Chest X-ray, PA view. Patient: 50 years old, sex F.
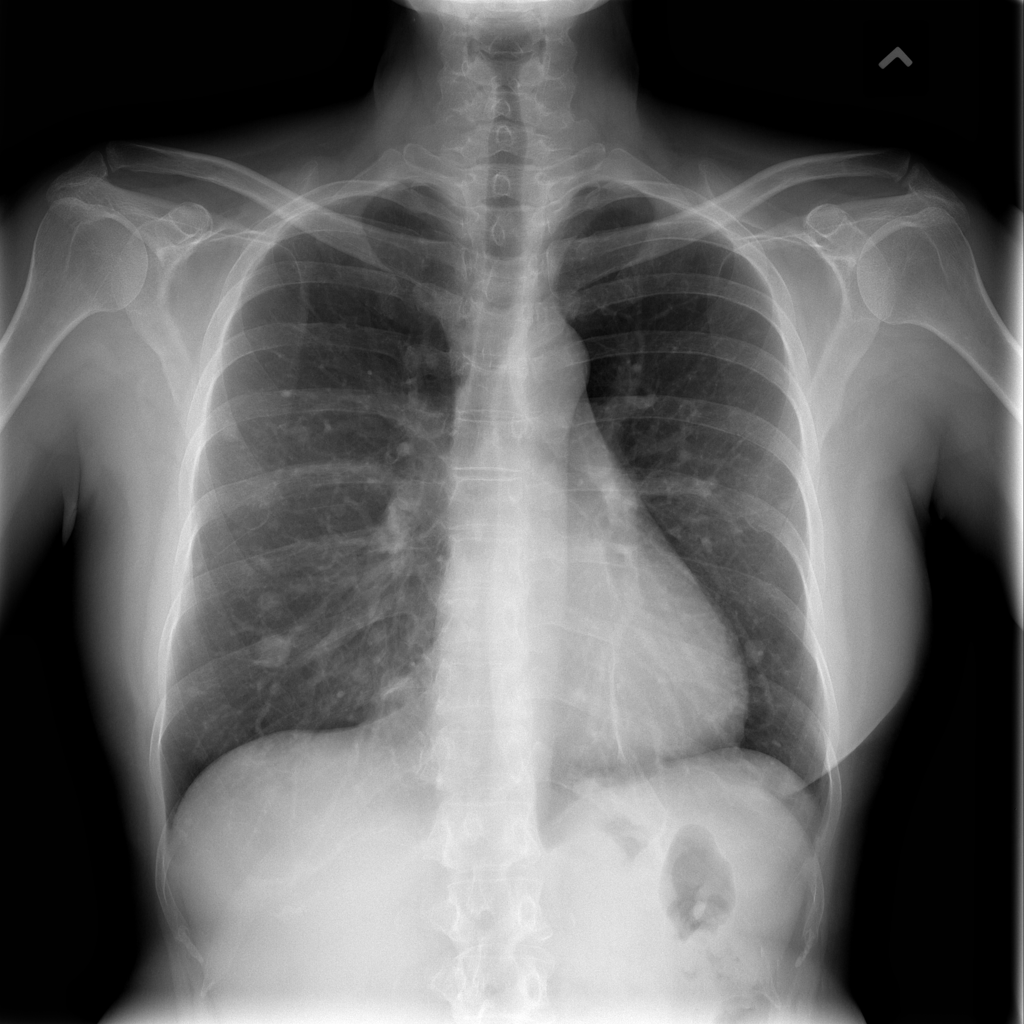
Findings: Infiltration, Nodule